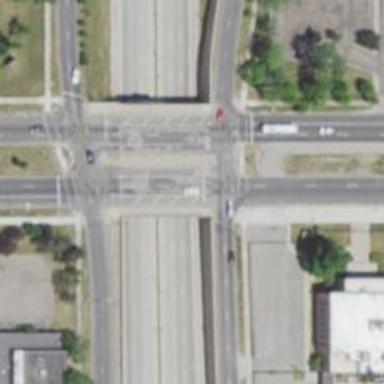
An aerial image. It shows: Secondary road crossing bridge.